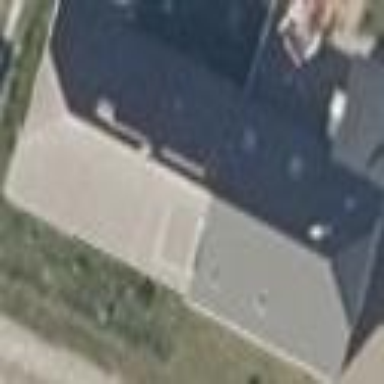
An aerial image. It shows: Simple house.